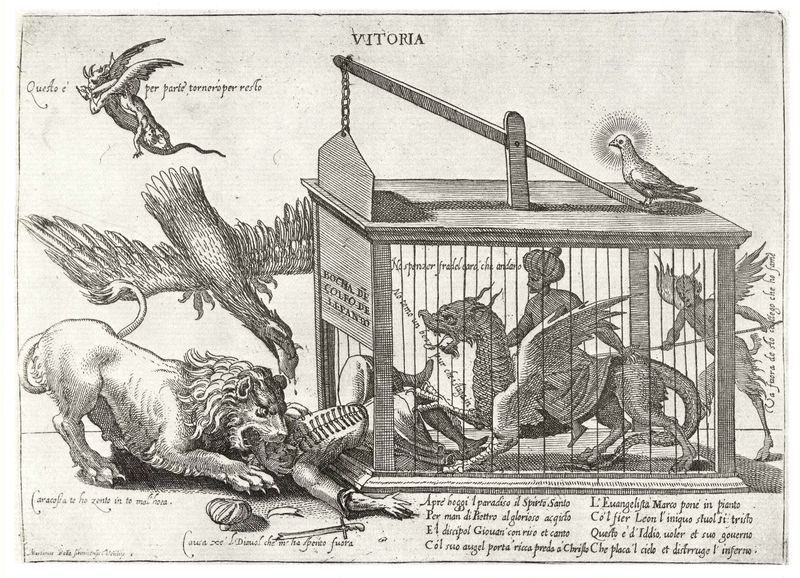
Titel: Vitoria
Künstler: Martino Rota
Institution: (Seriendruck)
Schlagwörter: adler, angriff, flügel, hand, kampf, kopf, mann, vogel, weiß, frankreich, schwarz, skizze, zeichnung, tiere, arm, federn, gefieder, mensch, rahmen, taube, tod, tot, toter, bild, vögel, gitter, fliegen, reiter, engel, mähne, schwanz, sprung, holzschnitt, schrift, schnabel, italien, grafik, graphik, figuren, gewalt, karikatur, junge, orient, strahlen, flug, druck, schnitt, holzstich, stich, gefangen, illustration, schwert, säbel, text, uniform, überschrift, zirkus, kiste, krallen, allegorie, kranz, frieden, sieg, rom, buchdruck, schein, heiligenschein, zähne, gefängnis, kerker, stäbe, qual, teufel, maul, stark, fressen, fabel, mythos, geier, greif, greifvogel, schwingen, florenz, löwe, speer, dürer, käfig, kupferstich, turban, guillotine, drachen, beissen, flugblatt, drache, falle, araber, rumpf, dämonen, monster, latein, löwenmähne, lateinisch, circus, bister, heiliger geist, türke, pranken, bestien, muselmann, endel, verschlingen, einfangen, leu, latain, sereindruck, zeufel, vitoria, frisst, gefressen, kucius, beisst, transportkiste